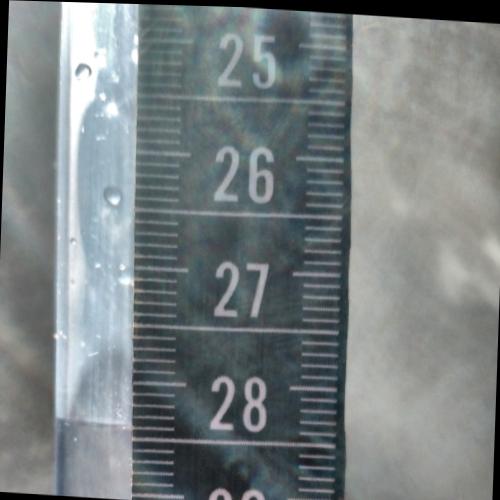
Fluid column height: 28.4 cm